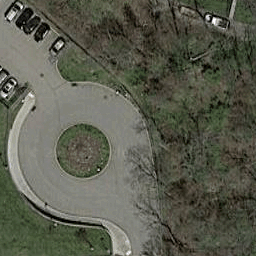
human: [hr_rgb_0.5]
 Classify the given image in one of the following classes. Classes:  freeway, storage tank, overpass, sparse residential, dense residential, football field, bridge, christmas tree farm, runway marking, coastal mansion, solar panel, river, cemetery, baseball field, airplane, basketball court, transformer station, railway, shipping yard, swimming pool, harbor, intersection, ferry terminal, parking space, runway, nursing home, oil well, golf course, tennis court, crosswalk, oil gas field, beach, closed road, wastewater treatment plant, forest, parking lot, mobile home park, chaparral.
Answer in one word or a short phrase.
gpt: closed road